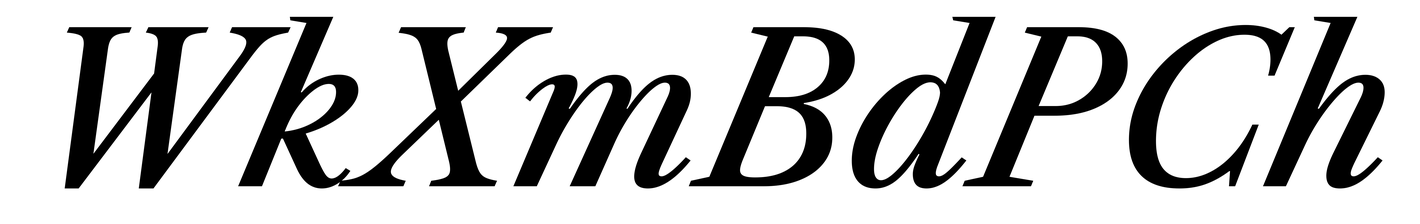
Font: LibreCaslonText-Italic_Medium_Italic